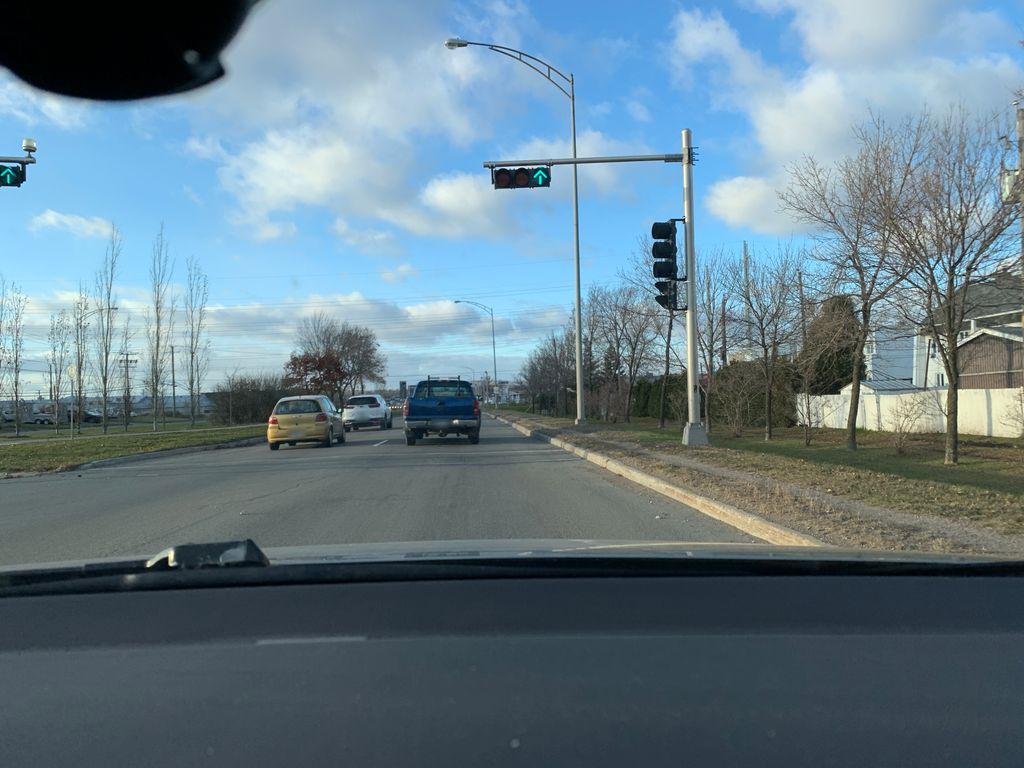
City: quebec_city